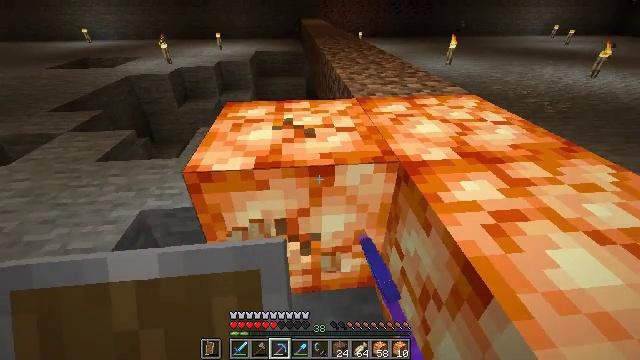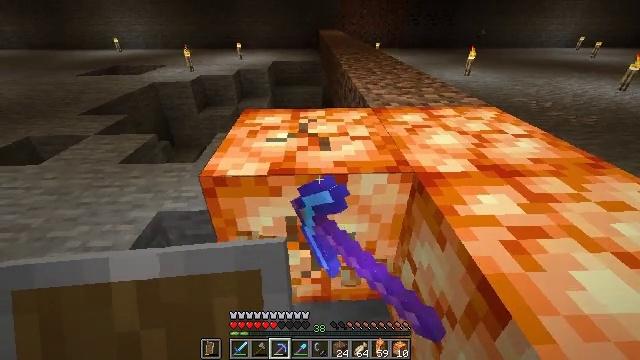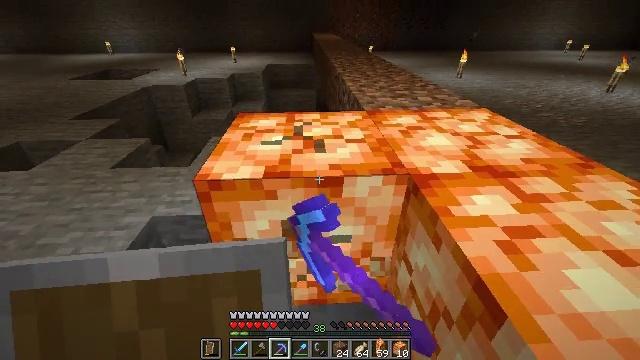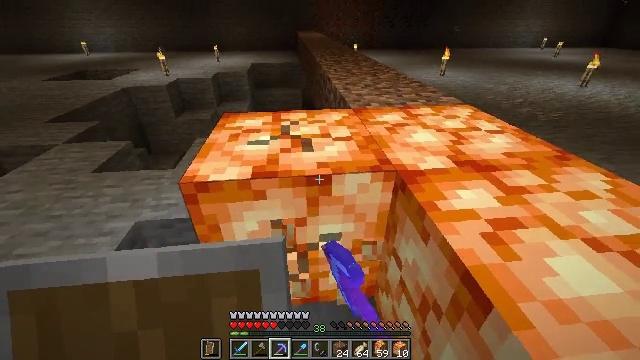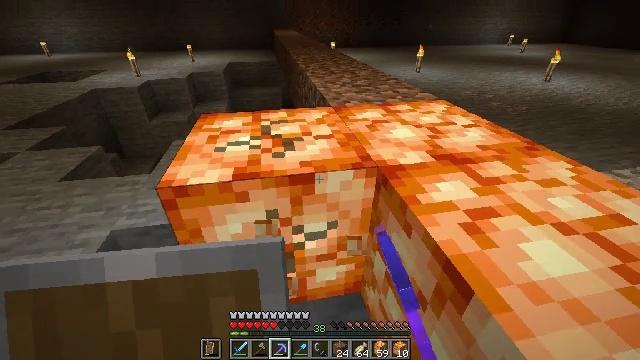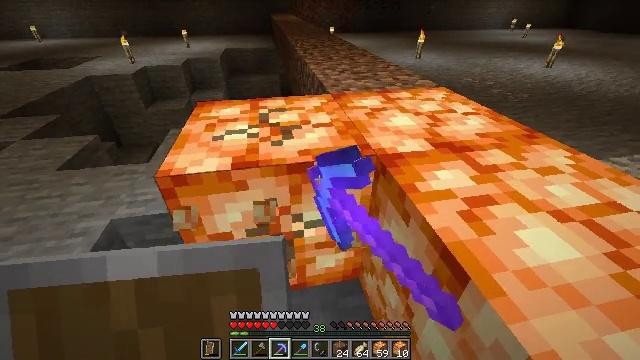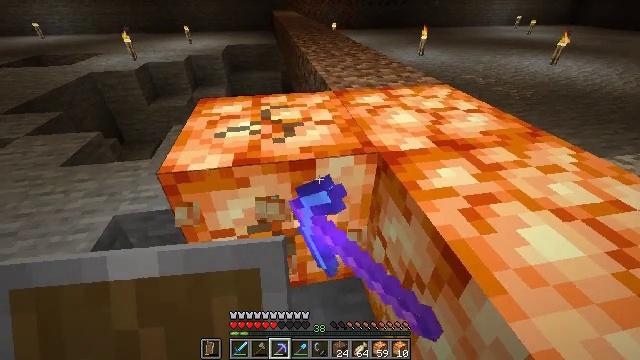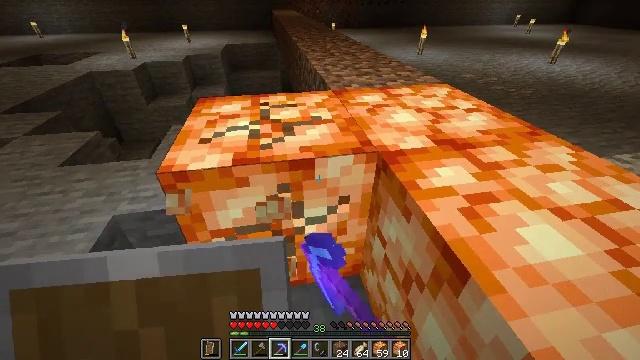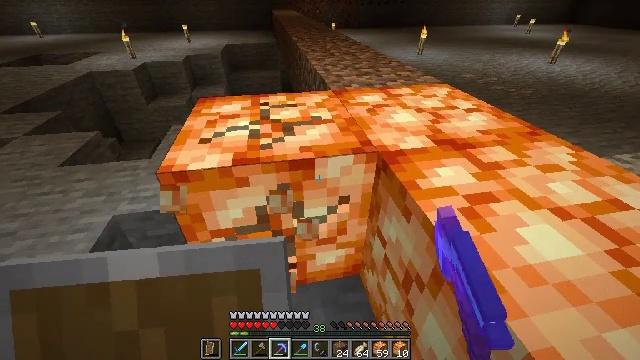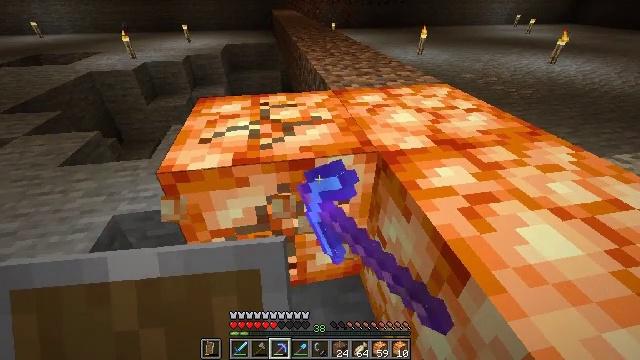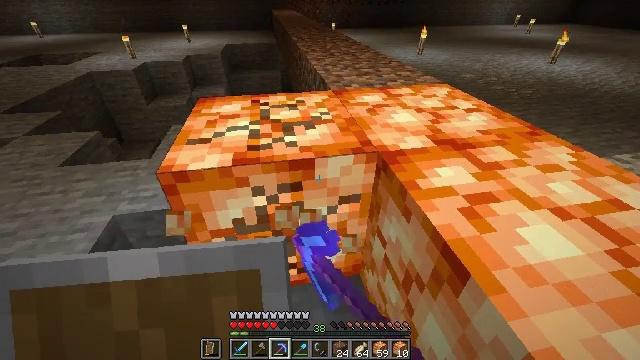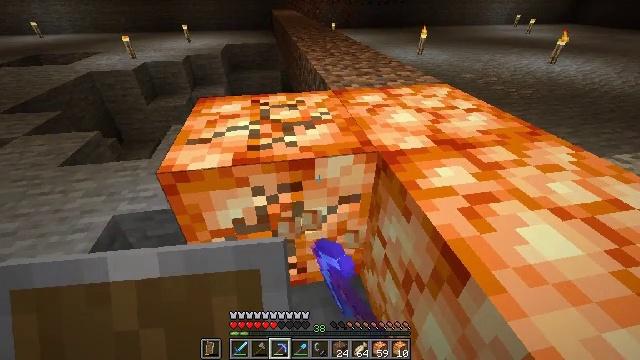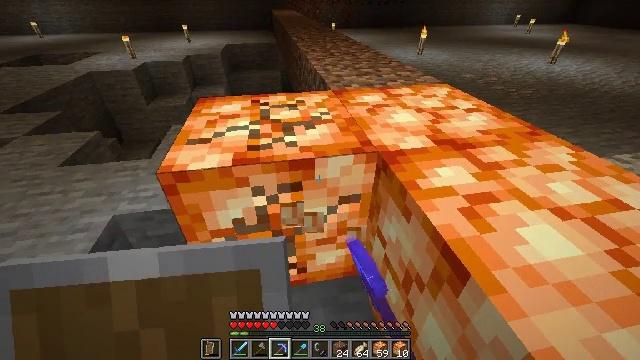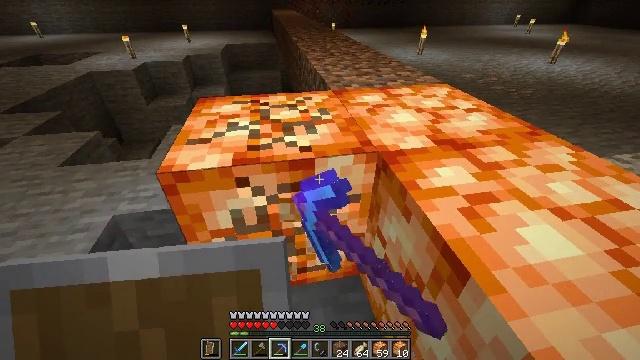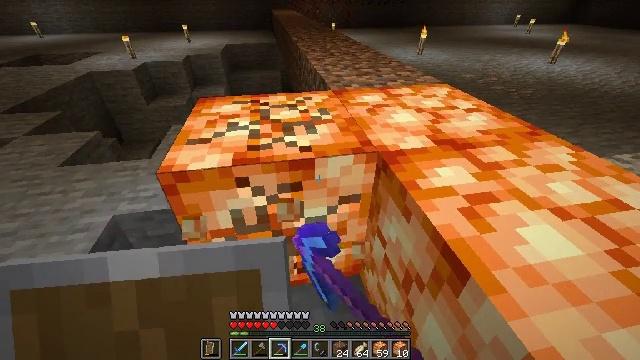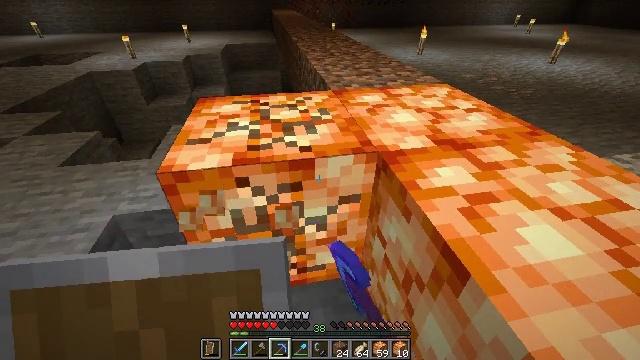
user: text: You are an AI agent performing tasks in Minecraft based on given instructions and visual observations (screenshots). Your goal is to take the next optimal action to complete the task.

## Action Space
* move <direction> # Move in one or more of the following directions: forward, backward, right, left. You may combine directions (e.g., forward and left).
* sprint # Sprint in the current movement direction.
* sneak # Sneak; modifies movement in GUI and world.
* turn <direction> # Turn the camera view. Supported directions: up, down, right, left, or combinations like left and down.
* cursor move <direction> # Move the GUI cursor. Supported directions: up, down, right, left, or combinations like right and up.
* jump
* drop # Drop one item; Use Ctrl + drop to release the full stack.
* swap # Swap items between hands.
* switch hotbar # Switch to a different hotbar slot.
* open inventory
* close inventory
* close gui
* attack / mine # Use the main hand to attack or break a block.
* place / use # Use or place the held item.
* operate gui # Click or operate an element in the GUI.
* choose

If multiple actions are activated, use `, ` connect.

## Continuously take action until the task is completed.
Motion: motion action
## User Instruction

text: Attack the shroomlight to pick it up.
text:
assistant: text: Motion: turn left and up, attack / mine
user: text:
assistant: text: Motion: turn right, attack / mine
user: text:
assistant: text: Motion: turn right, attack / mine
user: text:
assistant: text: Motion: turn right, attack / mine
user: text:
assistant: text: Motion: turn down, attack / mine
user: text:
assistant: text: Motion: attack / mine
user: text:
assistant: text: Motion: attack / mine
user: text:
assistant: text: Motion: attack / mine
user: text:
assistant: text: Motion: attack / mine
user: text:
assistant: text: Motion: attack / mine
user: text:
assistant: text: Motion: attack / mine
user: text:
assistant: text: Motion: attack / mine
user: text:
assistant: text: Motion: attack / mine
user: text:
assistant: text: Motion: attack / mine
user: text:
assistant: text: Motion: attack / mine
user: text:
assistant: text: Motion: attack / mine
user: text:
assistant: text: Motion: attack / mine
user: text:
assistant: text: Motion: attack / mine
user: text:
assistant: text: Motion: attack / mine
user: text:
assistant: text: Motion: attack / mine
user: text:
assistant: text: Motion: attack / mine
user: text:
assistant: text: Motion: attack / mine
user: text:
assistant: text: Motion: attack / mine
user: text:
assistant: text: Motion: attack / mine
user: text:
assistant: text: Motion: attack / mine
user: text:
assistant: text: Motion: attack / mine
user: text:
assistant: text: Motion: move forward, attack / mine
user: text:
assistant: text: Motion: move forward, attack / mine
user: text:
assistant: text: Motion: move forward and move left, turn right
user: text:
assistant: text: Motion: move forward and move left, turn right and down